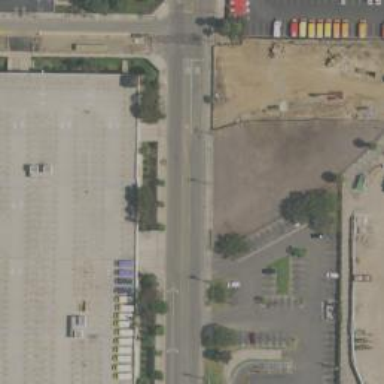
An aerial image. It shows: Multi-storey parking area with asphalt surface.